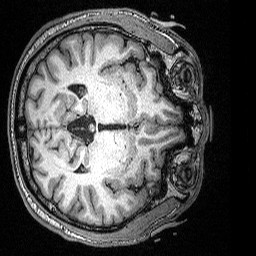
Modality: T1w
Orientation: axial
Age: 33
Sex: male
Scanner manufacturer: siemens
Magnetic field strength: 3 T
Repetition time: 2.53 s
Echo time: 0.00342 s